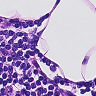
Metastatic tissue present: no